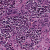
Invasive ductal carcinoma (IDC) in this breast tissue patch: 1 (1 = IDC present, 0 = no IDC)